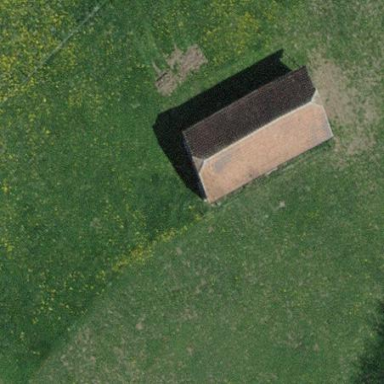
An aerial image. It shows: Barn.